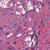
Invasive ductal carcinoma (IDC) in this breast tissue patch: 1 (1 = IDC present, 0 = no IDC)